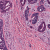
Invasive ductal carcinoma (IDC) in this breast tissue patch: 0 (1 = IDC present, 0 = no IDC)